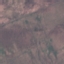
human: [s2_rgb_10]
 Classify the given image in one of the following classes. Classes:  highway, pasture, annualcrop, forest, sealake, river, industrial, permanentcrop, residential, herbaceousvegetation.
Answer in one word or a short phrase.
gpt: HerbaceousVegetation